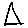
Label: triangle